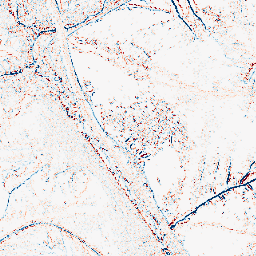
Category: edge_preserving
Decomposition family: median
Decomposition parameters: size: 3
Upsampling method: sinc_blackman
Upsampling parameters: scale: 2
kernel_size: 4
Upsampling scale: 2